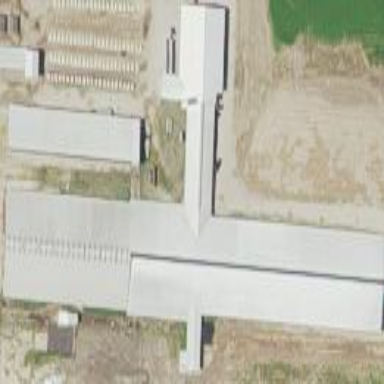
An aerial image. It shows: Farm auxiliary building.